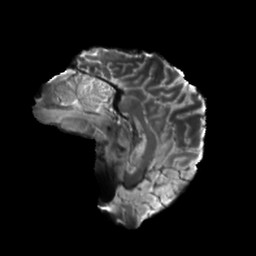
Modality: T2w
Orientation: sagittal
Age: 30
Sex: male
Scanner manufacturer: siemens
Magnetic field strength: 6.98 T
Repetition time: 7.776 s
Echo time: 0.076 s